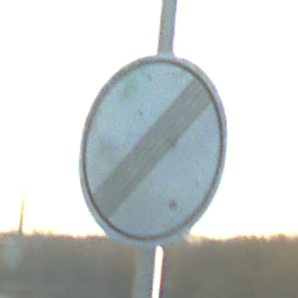
Verkehrszeichen: EndeSaemtlicherBegrenzungen
Umgebung: Outdoor, RoadRail
Tageszeit: SunriseSunset
Wetter: PartlyCloudy
Licht: Natural
Jahreszeit: NotSpecified
Kontrast: HighContrast